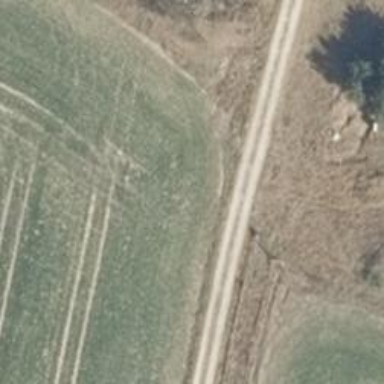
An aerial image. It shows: Gravel track.